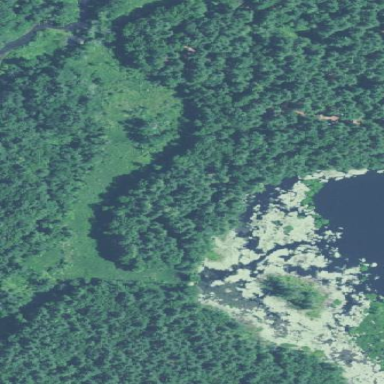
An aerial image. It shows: Wetland area characterized by marsh and shrub swamp vegetation.